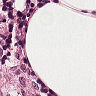
Metastatic tissue present: no